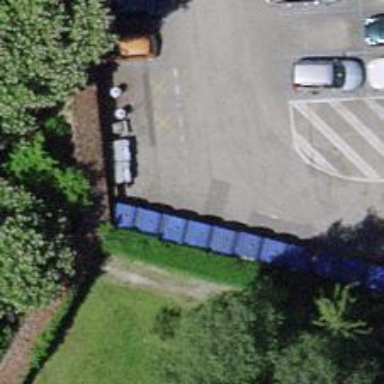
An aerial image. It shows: Recycling container for recycling.